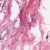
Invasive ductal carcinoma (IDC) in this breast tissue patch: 0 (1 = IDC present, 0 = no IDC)